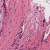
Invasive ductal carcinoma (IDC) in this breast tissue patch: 1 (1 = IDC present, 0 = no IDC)